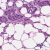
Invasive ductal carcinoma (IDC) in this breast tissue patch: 1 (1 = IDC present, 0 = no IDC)